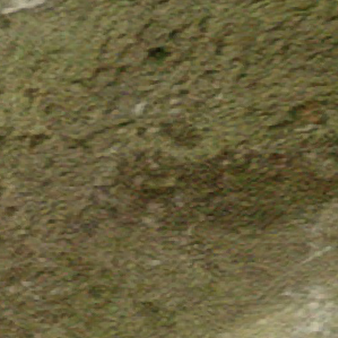
Label: other